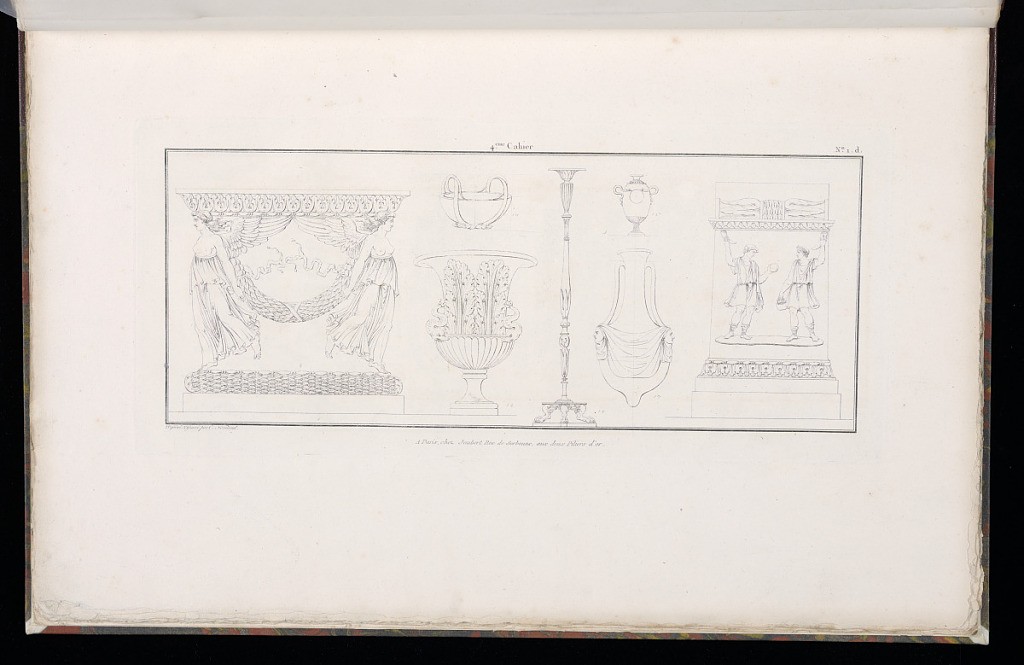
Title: Vase and Furniture Designs
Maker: Charles Normand, French, 1765 – 1840
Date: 1787–95
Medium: Etching on laid paper
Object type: Print
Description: Horizontal framed plate with designs for four vases, a candlestand and two plinths decorated with Neoclassical and Empire style motifs - acanthus leaves and scrolling foliage, laurel leaf garlands, snakes, dolphins, gadrooning, repeat patters, mythological figures, masks, and ribbons. The plate is numbered and signed.